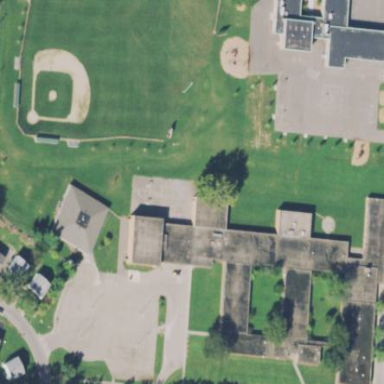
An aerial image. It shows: School.